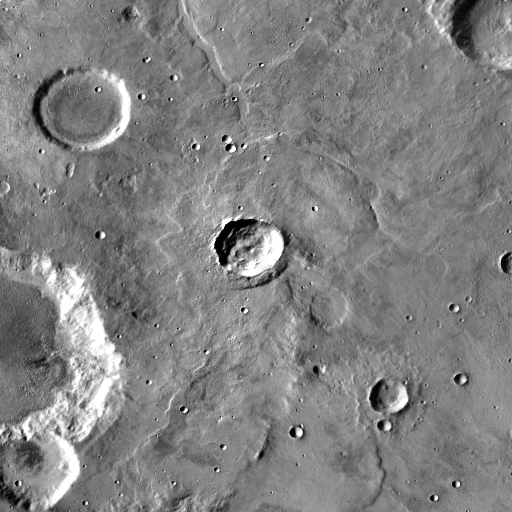
Crater classes present: Background, Other, Layered, Buried, Secondary